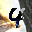
Label: 4